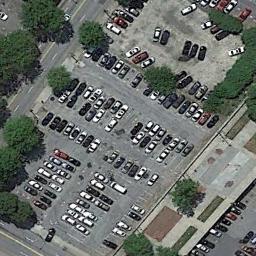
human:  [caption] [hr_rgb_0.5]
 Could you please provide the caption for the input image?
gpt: There are many cars in the parking lot .

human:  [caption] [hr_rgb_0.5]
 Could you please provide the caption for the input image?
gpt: The parking lot has lots of neatly arranged cars and some trees .

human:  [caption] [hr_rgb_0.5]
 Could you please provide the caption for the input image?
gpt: The parking lot is full of cars next to some trees .

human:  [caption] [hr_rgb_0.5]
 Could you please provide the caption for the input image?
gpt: There is a white building by the parking lot .

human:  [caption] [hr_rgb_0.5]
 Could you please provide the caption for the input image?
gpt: There are some green trees beside the parking lot .